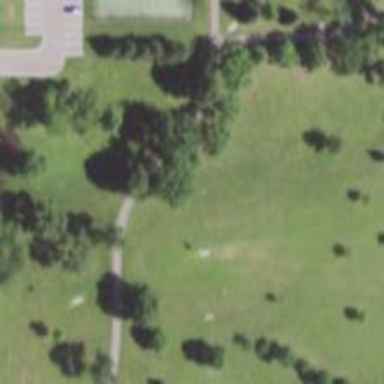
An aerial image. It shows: Disc golf tee.